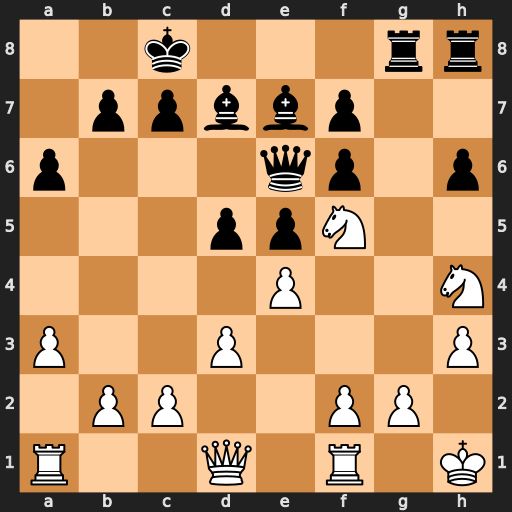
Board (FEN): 2k3rr/1ppbbp2/p3qp1p/3ppN2/4P2N/P2P3P/1PP2PP1/R2Q1R1K
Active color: w
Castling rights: -
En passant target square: -
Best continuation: exd5 Qxf5 Nxf5